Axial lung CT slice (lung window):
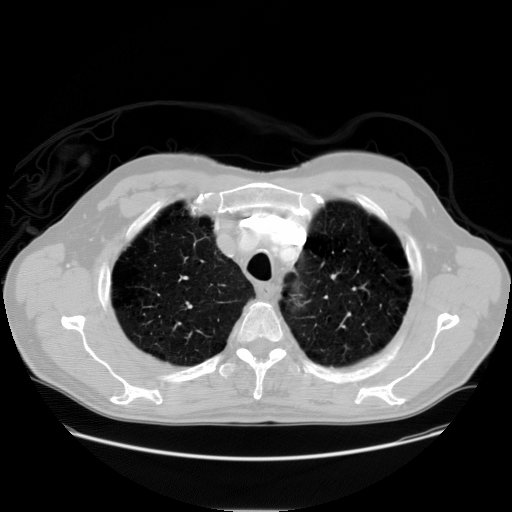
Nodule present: no